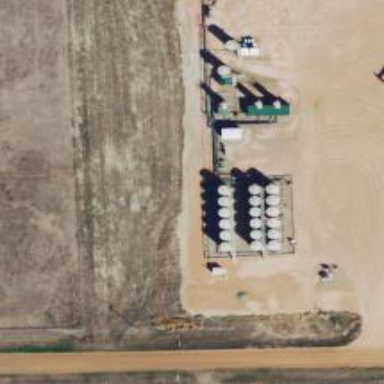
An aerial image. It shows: Storage tank with man-made structure.